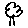
Label: tree